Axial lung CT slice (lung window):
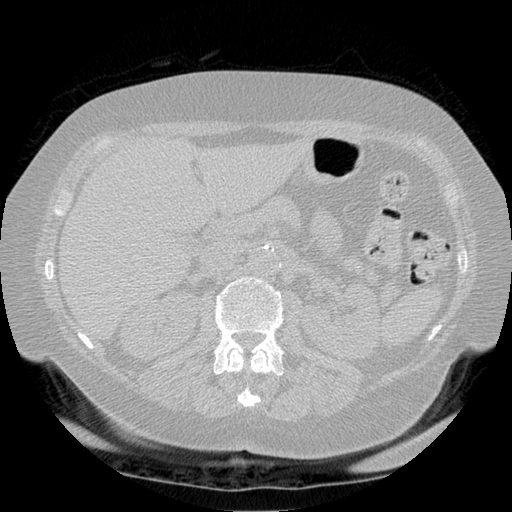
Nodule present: no